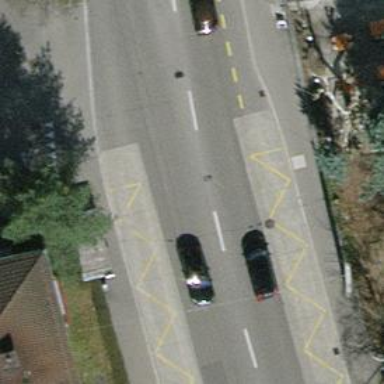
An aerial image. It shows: Bus stop for trolleybuses with designated stop position for public transport.